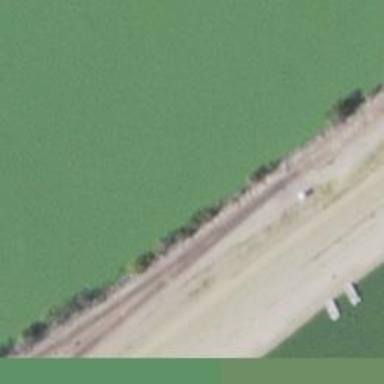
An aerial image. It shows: Railway line on embankment.